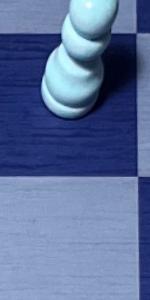
Label: Empty